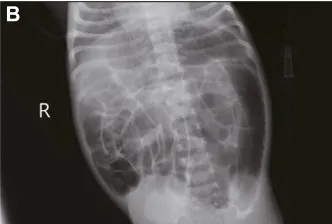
Imaging features in neonatal seizures induced by community-acquired acute severe hyponatremia. (A, B): bedside chest and abdominal X-rays reveal scattered patchy and nodular densities along the pulmonary markings in the middle and lower lung fields bilaterally, presenting with blurred and poorly defined margins. There is a noticeable presence of gas within the colon.
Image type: radiology (x_ray)